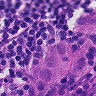
Metastatic tissue present: yes